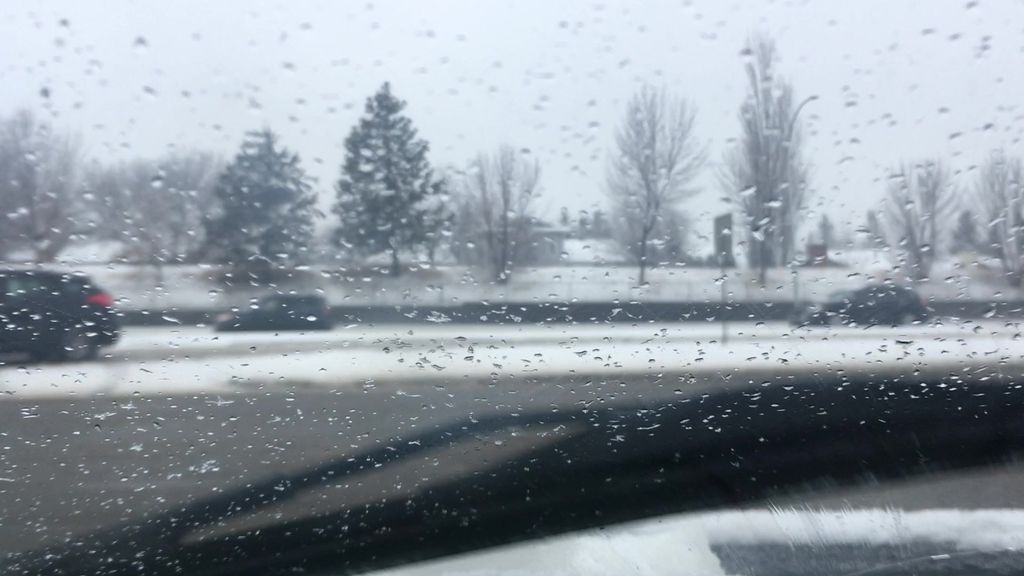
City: edmonton